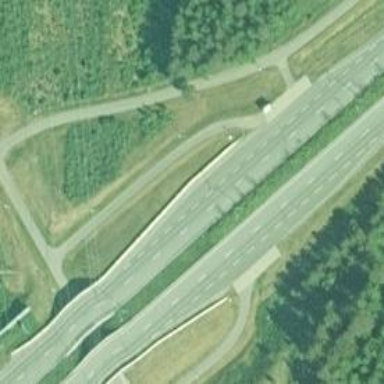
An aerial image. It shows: Asphalt road classified as trunk highway.